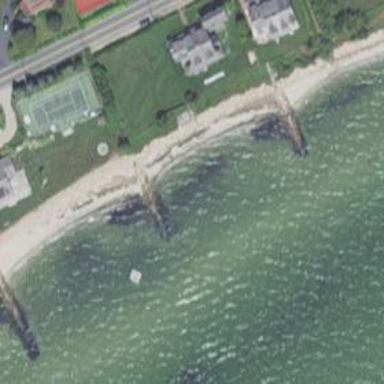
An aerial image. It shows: Breakwater structure.